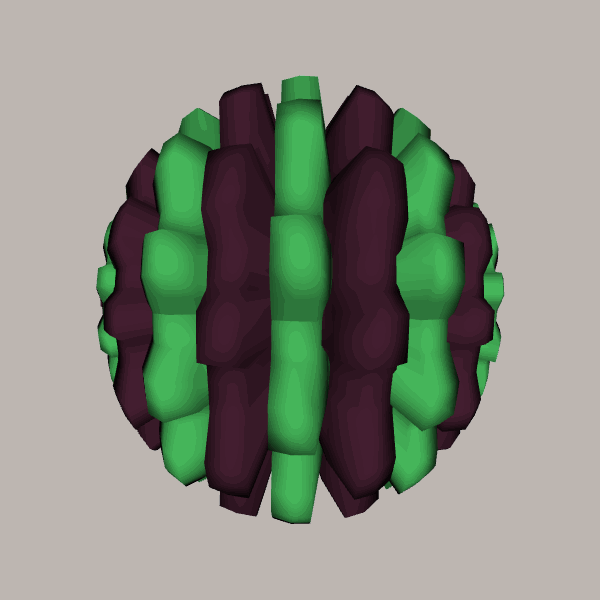
Background: light